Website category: camera
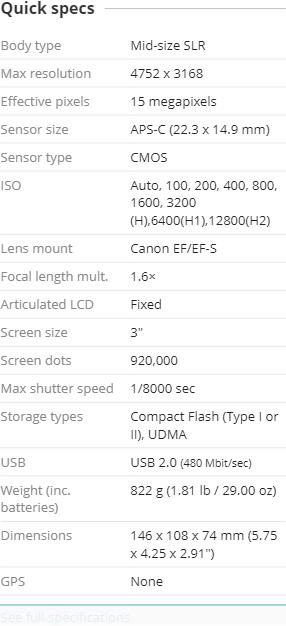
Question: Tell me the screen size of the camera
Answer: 3

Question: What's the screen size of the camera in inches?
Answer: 3

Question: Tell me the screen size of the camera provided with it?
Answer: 3

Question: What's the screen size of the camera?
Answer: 3

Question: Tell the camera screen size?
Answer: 3

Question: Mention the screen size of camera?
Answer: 3

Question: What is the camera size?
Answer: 3

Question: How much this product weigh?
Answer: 822 g (1.81 lb / 29.00 oz )

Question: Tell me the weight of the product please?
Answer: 822 g (1.81 lb / 29.00 oz )

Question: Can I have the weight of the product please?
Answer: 822 g (1.81 lb / 29.00 oz )

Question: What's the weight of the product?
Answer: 822 g (1.81 lb / 29.00 oz )

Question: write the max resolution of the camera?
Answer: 4752 x 3168

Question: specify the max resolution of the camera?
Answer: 4752 x 3168

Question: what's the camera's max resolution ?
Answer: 4752 x 3168

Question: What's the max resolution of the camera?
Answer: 4752 x 3168

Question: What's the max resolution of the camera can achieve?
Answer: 4752 x 3168

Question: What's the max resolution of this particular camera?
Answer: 4752 x 3168

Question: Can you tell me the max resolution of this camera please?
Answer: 4752 x 3168

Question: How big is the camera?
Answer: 146 x 108 x 74 mm (5.75 x 4.25 x 2.91 )

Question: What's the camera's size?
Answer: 146 x 108 x 74 mm (5.75 x 4.25 x 2.91 )

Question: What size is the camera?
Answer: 146 x 108 x 74 mm (5.75 x 4.25 x 2.91 )

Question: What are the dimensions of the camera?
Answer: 146 x 108 x 74 mm (5.75 x 4.25 x 2.91 )

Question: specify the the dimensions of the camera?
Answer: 146 x 108 x 74 mm (5.75 x 4.25 x 2.91 )

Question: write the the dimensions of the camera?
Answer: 146 x 108 x 74 mm (5.75 x 4.25 x 2.91 )

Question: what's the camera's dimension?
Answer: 146 x 108 x 74 mm (5.75 x 4.25 x 2.91 )